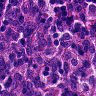
Metastatic tissue present: no